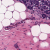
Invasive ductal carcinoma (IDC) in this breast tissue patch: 0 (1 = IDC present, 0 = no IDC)